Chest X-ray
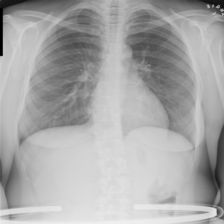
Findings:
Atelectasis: negative
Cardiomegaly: negative
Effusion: negative
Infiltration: negative
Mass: negative
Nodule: negative
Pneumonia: negative
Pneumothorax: negative
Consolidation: negative
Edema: negative
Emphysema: negative
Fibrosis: negative
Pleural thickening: negative
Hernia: negative